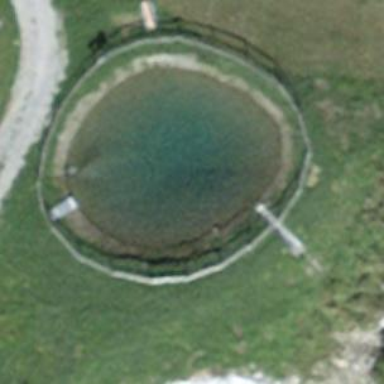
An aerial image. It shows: Retention basin filled with water.